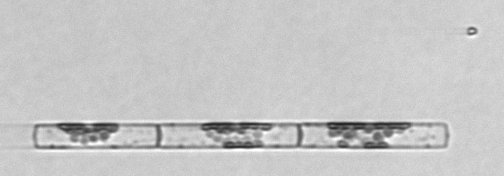
Label: Leptocylindrus